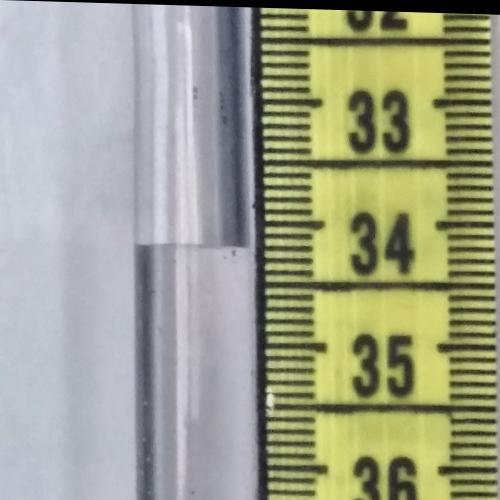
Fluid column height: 34.2 cm